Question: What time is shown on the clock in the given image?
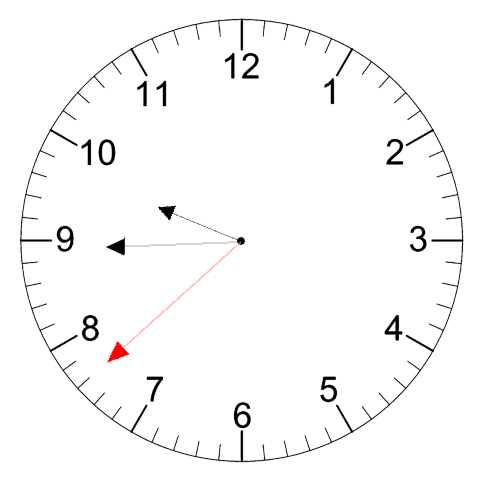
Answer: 09:44:38